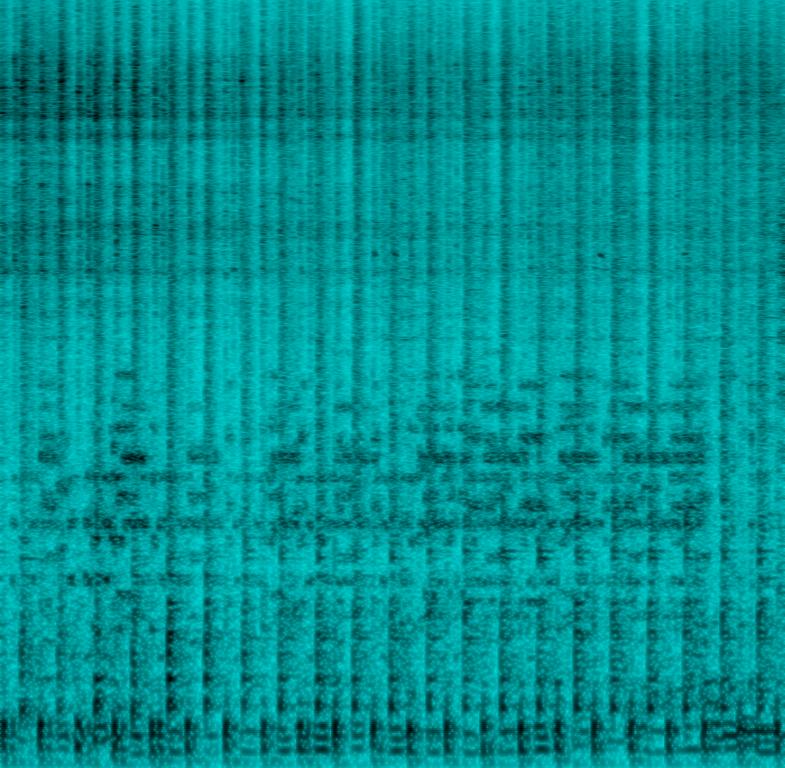
The low quality recording features groovy organ keys played over punchy kick and snare hits, shimmering cymbals and groovy bass guitar. It sounds energetic, passionate and uptempo. The recording is noisy.